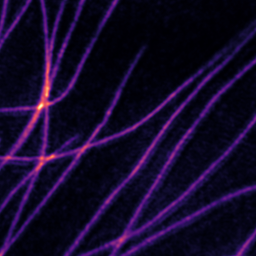
Label: Super-resolution Microtubules image